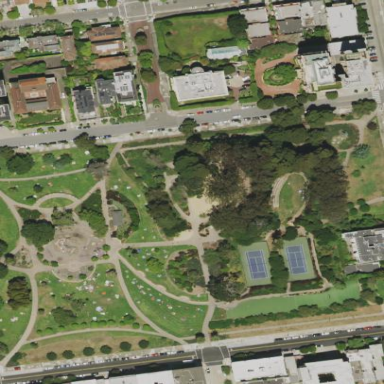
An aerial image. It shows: Lovely park for leisure and relaxation.